Question: I have a very slow ruby on rails page. It is displaying an hierarchical, unordered list. It was slow, because it was building the list through recursive SQL calls, which was stupid to start with. I've figured out how to get the SQL to give me the hierarchy. Now that I can get the required information through a single SQL call, I'm having issues building the resulting HTML.
This is what my SQL is returning. Each row is a different record, two columns 'id', and 'path'. I can easily break apart the different items by doing 'row.path.split' to get something like '['A', 'E', 'F']'. I just can't figure out the best way to manage the opening and closing tags of the list.
'''
ID | PATH
01. Root | Root
02. A | Root A
03. B | Root B
04. C | Root B C
05. D | Root B D
06. E | Root A E
07. F | Root A E F
08. G | Root B D G
09. H | Root B C H
10. I | Root B D I
11. J | Root B D G J
12. F | Root B C H F
13. K | Root B D I K
14. L | Root B D I L
15. F | Root B D I L F
'''
And I need the unordered list to look something like this:

<URL>
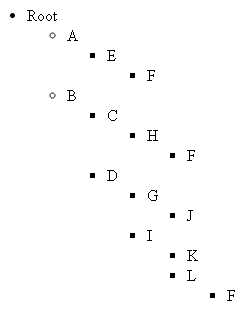
Answer: First and foremost, if the data is large, I would recommend simplifying the query to return only the rows with leaf data. There are only 5 of these in your sample data, which contains all the information you need.
In either case, this code generates the desired html:
'''
#!/usr/bin/env ruby
$h = Hash.new
DATA.each do |path| # replace this line with the SQL query
hash = $h
path.split(' ').each do |e|
if hash.has_key?(e)
hash = hash[e]
else
hash = hash[e] = Hash.new
end
end
end
def hash_to_string( h )
return if h.empty?
list_items = h.map { |k,v| "<li>#{k}#{hash_to_string(v)}</li>
" }
return "
<ul>
#{list_items.join}</ul>";
end
puts hash_to_string( $h )
__END__
Root
Root A
Root B
Root B C
Root B D
Root A E
Root A E F
Root B D G
Root B C H
Root B D I
Root B D G J
Root B C H F
Root B D I K
Root B D I L
Root B D I L F
'''
I'd suggest running this script first directly as it is, to see that it generates the expected html. Then tweak it to conform to your needs; mainly the 'DATA.each ...' line.